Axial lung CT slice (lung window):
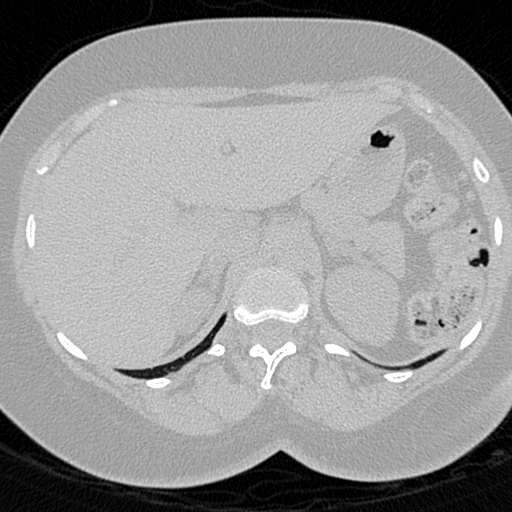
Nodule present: no